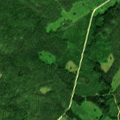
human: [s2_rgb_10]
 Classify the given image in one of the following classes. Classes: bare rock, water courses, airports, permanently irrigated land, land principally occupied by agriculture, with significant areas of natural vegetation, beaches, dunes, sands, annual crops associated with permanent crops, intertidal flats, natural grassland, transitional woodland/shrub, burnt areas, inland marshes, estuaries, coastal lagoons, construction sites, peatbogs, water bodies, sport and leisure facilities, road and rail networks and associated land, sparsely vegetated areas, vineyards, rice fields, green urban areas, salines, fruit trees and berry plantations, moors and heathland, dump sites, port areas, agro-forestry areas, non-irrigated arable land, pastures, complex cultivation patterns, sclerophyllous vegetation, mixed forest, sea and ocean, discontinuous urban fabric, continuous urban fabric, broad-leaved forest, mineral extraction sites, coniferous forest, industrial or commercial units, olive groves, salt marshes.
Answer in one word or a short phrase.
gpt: coniferous forest, mixed forest, transitional woodland/shrub